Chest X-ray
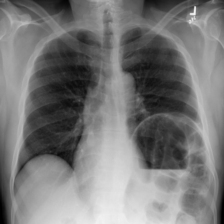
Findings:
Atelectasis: negative
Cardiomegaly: negative
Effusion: negative
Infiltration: negative
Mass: negative
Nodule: negative
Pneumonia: negative
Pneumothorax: negative
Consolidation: negative
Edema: negative
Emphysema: negative
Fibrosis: negative
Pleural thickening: negative
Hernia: positive